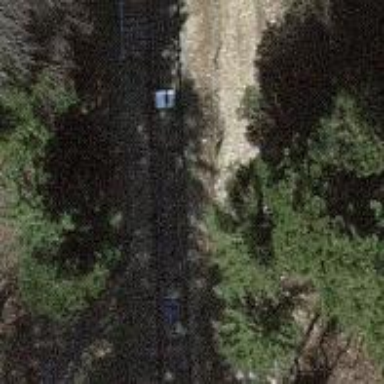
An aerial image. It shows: Funicular railway.